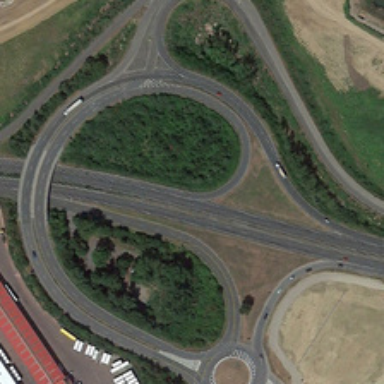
Many green trees are in the circle of a viaduct .